Question: Could someone explain how the 'Quality' column in the xgboost R package is calculated in the 'xgb.model.dt.tree' function?
In the documentation it says that 'Quality' "is the gain related to the split in this specific node".
When you run the following code, given in the xgboost documentation for this function, 'Quality' for node 0 of tree 0 is 4000.53, yet I calculate the 'Gain' as 2002.848
'''
data(agaricus.train, package='xgboost')
train <- agarics.train
X = train$data
y = train$label
bst <- xgboost(data = train$data, label = train$label, max.depth = 2,
eta = 1, nthread = 2, nround = 2,objective = "binary:logistic")
xgb.model.dt.tree(agaricus.train$data@Dimnames[[2]], model = bst)
p = rep(0.5,nrow(X))
L = which(X[,'odor=none']==0)
R = which(X[,'odor=none']==1)
pL = p[L]
pR = p[R]
yL = y[L]
yR = y[R]
GL = sum(pL-yL)
GR = sum(pR-yR)
G = sum(p-y)
HL = sum(pL*(1-pL))
HR = sum(pR*(1-pR))
H = sum(p*(1-p))
gain = 0.5 * (GL^2/HL+GR^2/HR-G^2/H)
gain
'''
I understand that 'Gain' is given by the following formula:

Since we are using log loss, G is the sum of 'p-y' and H is the sum of 'p(1-p)' - gamma and lambda in this instance are both zero.
Can anyone identify where I am going wrong?
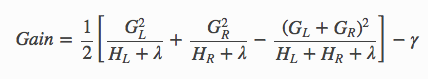
Answer: OK, I think I've worked it out. The value for 'reg_lambda' is not 0 by default as given in the documentation, but is actually 1 (from param.h)
<URL>
Also, it appears that the factor of a half is not applied when calculating the gain, so the Quality column is double what you would expect. Lastly, I also don't think 'gamma' (also called 'min_split_loss') is applied to this calculation either (from update_hitmaker-inl.hpp)
<URL>
Instead, gamma is used to determine whether to invoke pruning, but is not reflected in the gain calculation itself, as the documentation suggests.
<URL>
If you apply these changes, you do indeed get 4000.53 as the 'Quality' for node 0 of tree 0, as in the original question. I'll raise this as an issue to the xgboost guys, so the documentation can be changed accordingly.